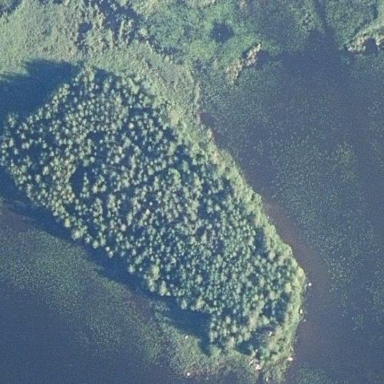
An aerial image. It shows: Islet.